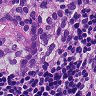
Metastatic tissue present: yes